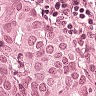
Metastatic tissue present: yes